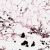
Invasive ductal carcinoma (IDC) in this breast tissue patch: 0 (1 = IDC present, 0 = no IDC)